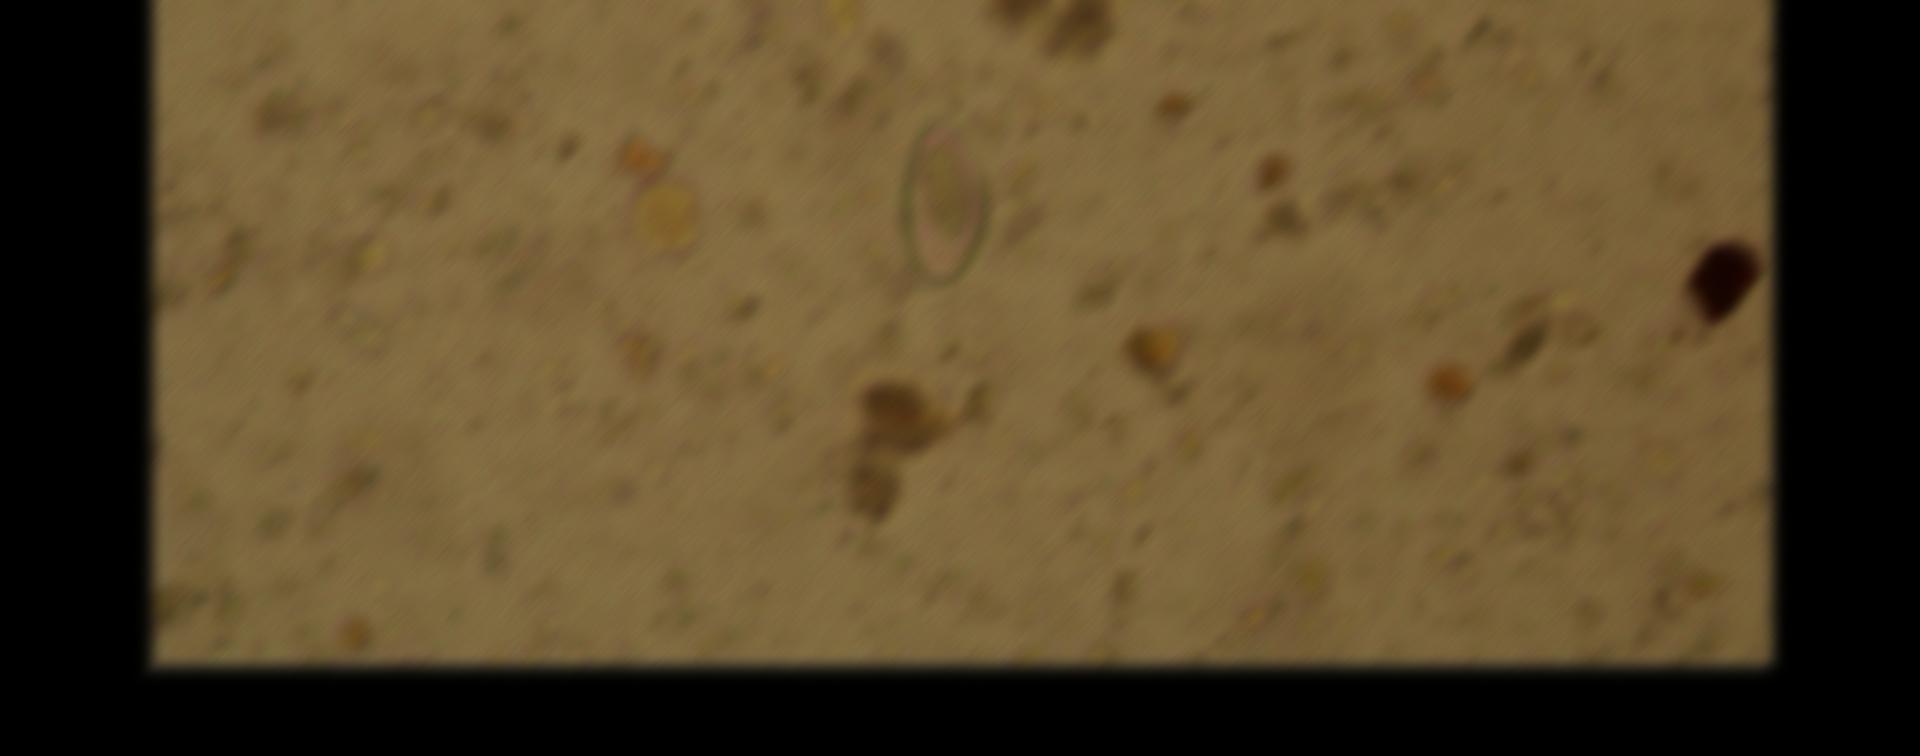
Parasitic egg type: Enterobius vermicularis